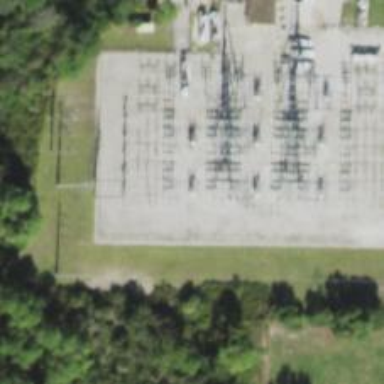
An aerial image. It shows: Switch used for power control.